Aerial crown-view tile of a tropical tree (Barro Colorado Island, Panama), acquired 20240813:
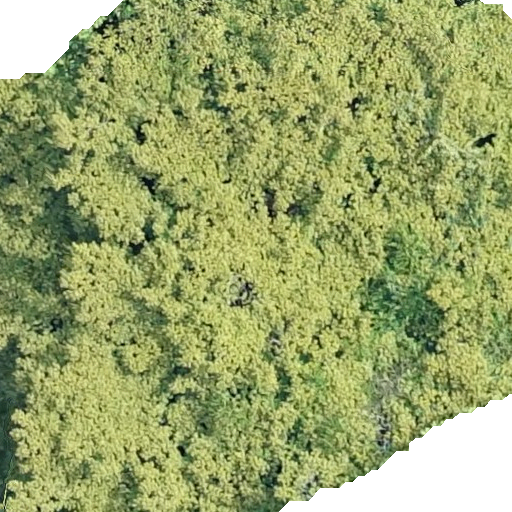
Species: Tachigali panamensis
GBIF accepted scientific name: Tachigali panamensis
Crown area: 488.603 m²